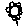
Label: flower